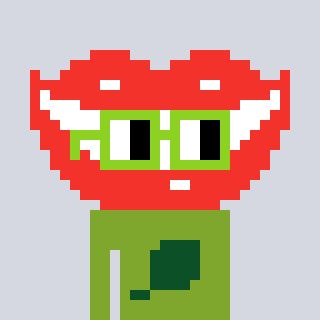
a pixel art character with square light green glasses, a smile-shaped head and a slimegreen-colored body on a cool background